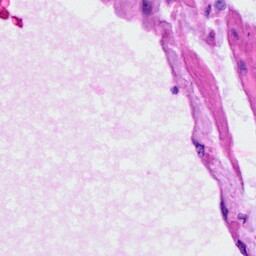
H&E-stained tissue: Ovarian